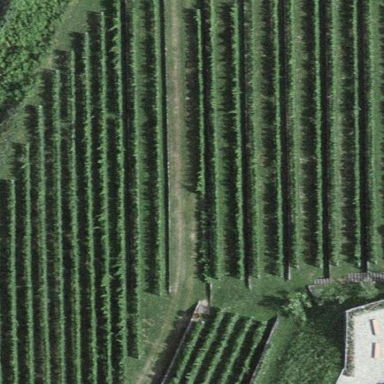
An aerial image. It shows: Vineyard where grapes are grown.